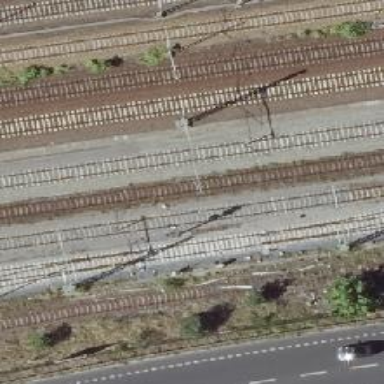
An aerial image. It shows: Railway signal.